Question: I am building a music streaming site, where users will be able to purchase and stream mp3's. I have a subset entity diagram which can be described as follows:

I want to normalise the data to 3NF. How many tables would I need? obviously I want to avoid including partial dependancies, which would require more tables than just album, artist, songs - but I'm not sure what else to add? Any thoughts from experience?
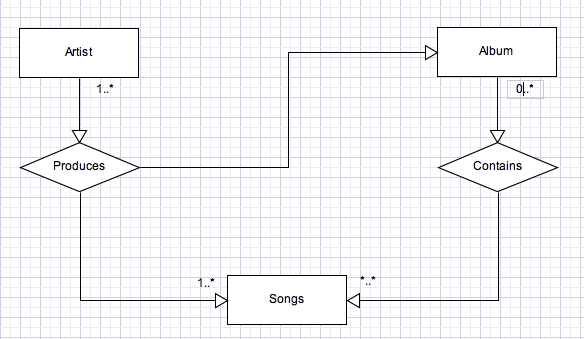
Answer: You will need 4 tables: Artists, Songs, Albums, and AlbumSongs.
The last one is required since the exact same song (=same edit/version...) could be included in several albums, so you have there a m-to-m relationship.